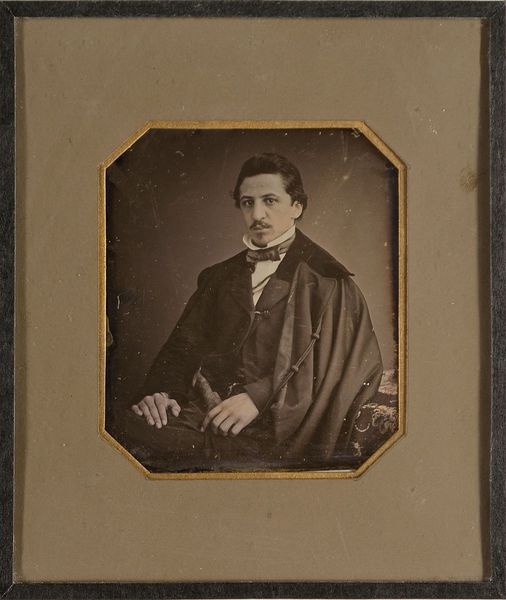
Titel: Unbekannter junger Mann
Künstler: L. E. Ulrich
Standort: Hamburg
Institution: Museum für Kunst und Gewerbe Hamburg
Schlagwörter: mann, umhang, jacke, portrait, figur, mantel, foto, fotografie, photographie, photo, cape, lichtbild, daguerreotypie, bildwerke, angewandte und bildende kunst, hessische systematik, porträt, porträtfotografie, porträtphotographie, hüftbild